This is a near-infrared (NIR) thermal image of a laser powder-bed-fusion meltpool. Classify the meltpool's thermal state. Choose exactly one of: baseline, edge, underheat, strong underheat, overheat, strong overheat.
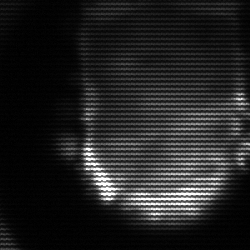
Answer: baseline